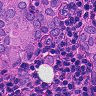
Metastatic tissue present: yes